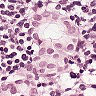
Metastatic tissue present: yes